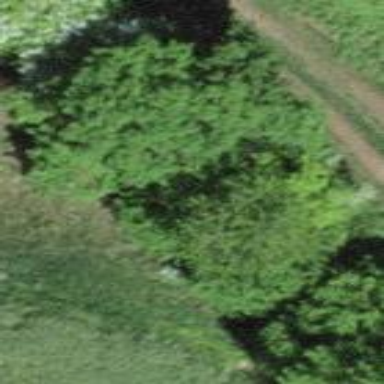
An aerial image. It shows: Forest area.